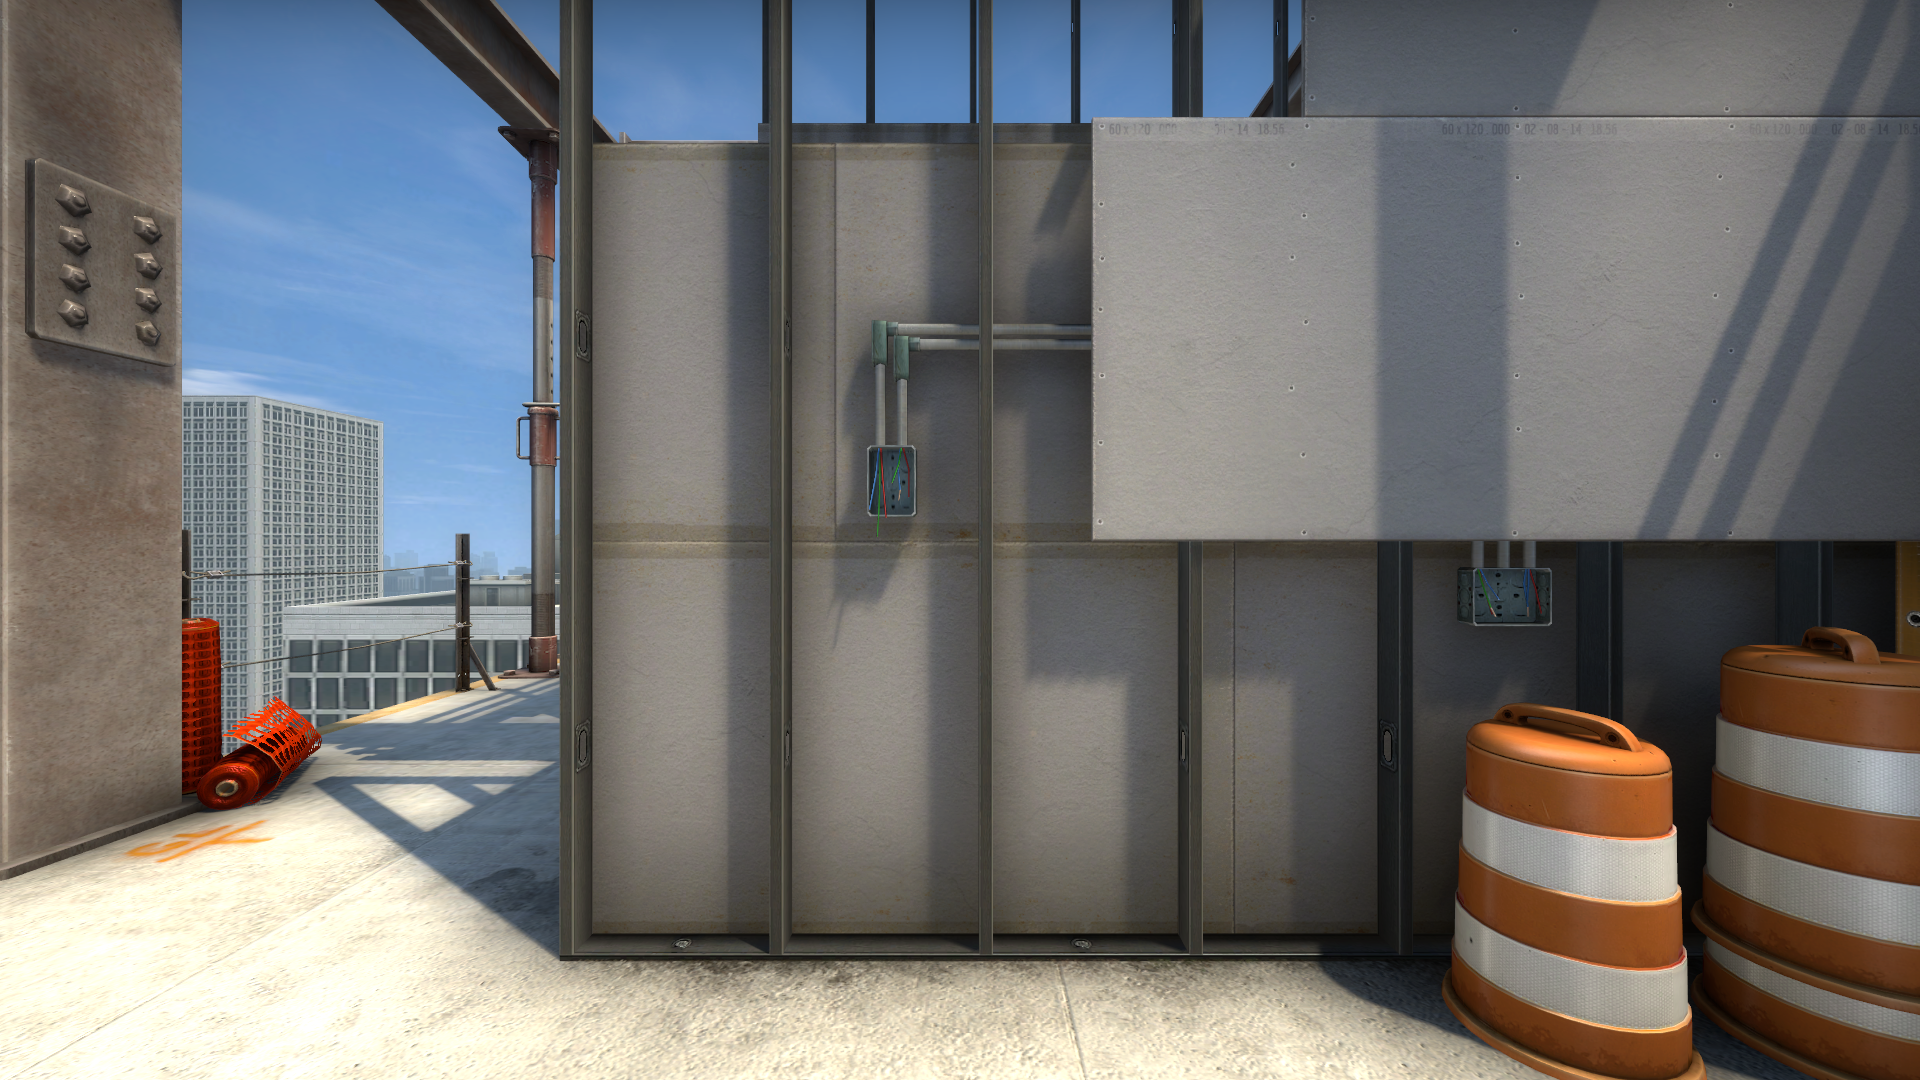
Map: de_vertigo